Field crop: maize
Growth stage: 2
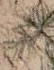
Species: salsola